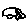
Label: car